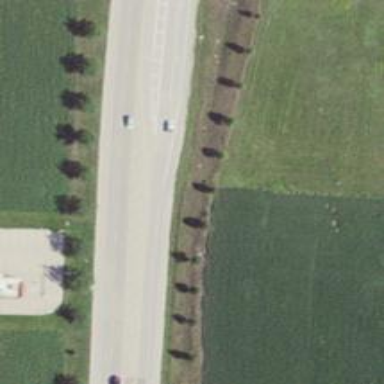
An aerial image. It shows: Asphalt road designated as trunk highway.